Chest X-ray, AP view. Patient: 24 years old, sex M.
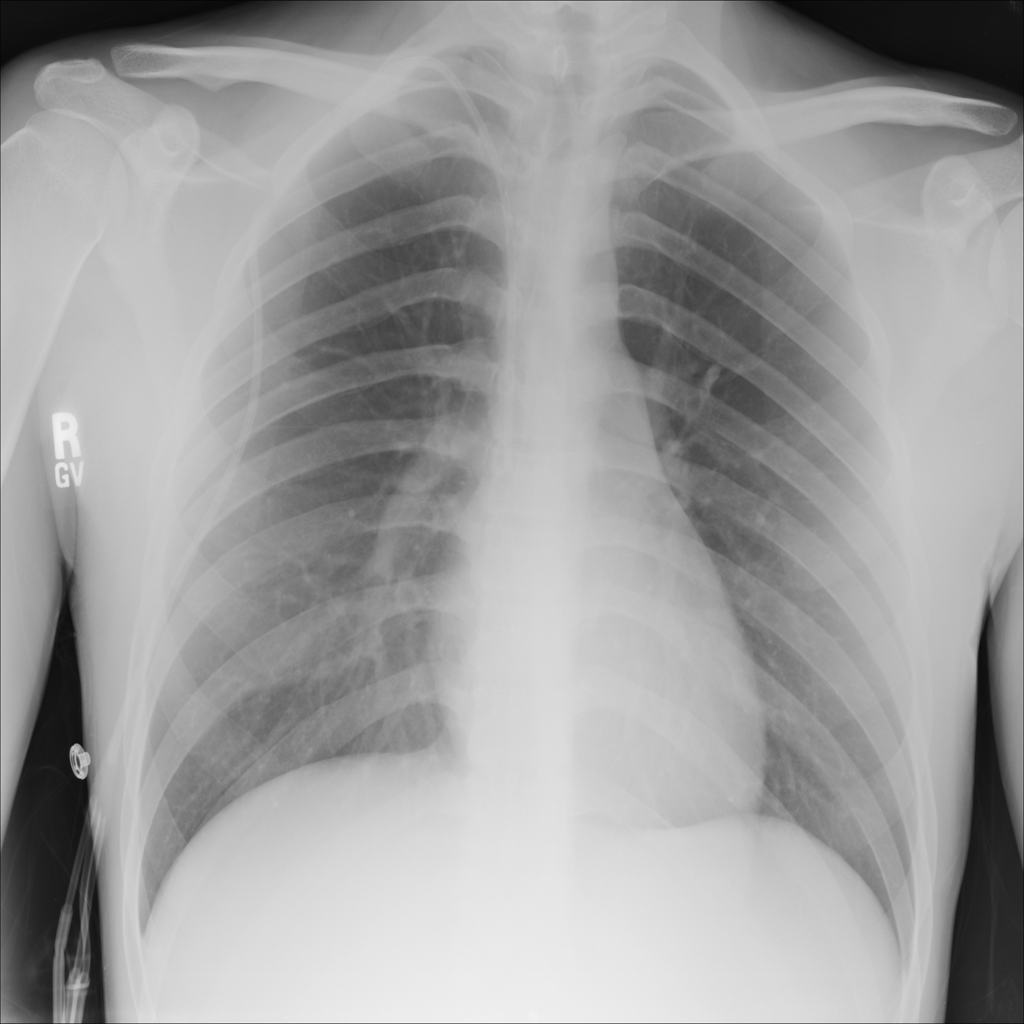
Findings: No Finding